Question: I am having issues figuring out what this issue is. I have googled around and have not found many solutions to this issue. The only "solution" I found was a hack to expand then collapse the last node.
'''
this.Nodes[this.Nodes.Count - 1].Expand();
this.Nodes[this.Nodes.Count - 1].Collapse();
'''
As you can see from this screen shot the last node is partially cut off and the only way to expose it is to expand the node which will cause the TreeView to re-render itself correctly.

I am pragmatically adding nodes to the TreeView. I do not know if this affects the outcome, but I have extended the TreeView to my own class so I can add a few properties and methods to it.
'''
public class MyTreeView : TreeView
{
public void BuildTree()
{
this.Nodes.Clear();
foreach (TestSetFolder folder in Folders)
{
MyTreeNode node = new MyTreeNode();
node.Name = folder.Name;
node.Text = folder.Name;
node.Tag = folder;
node.FolderID = folder.NodeID;
node.IsPopulated = false;
this.Nodes.Add(node);
}
}
}
'''
This is how I am adding the nodes to the list. Does anyone have a clean solution to this issue?
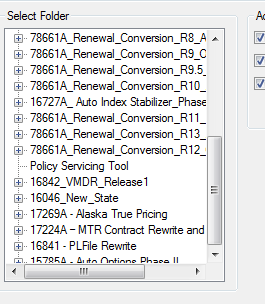
Answer: Use 'treeView.BeginUpdate()' and 'treeView.EndUpdate()' before and after any visual changes.
SuspendLayout() and ResumeLayout() also can be useful!
If you want UI update, do not add all nodes in one go! add one by one, sandwiched between begin and endupdate calls.